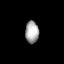
Tissue: lung
Cell type: Epithelial cells
Senescence score: 0.1874
Nuclear area (px): 294
Mean DAPI intensity: 166.643